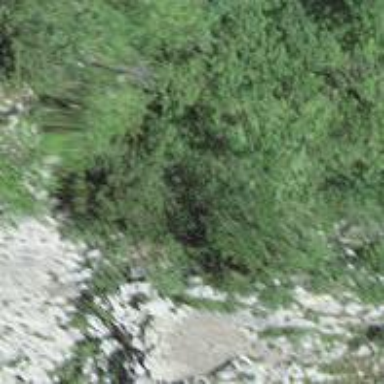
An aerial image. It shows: Cliff in nature.